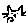
Label: cat